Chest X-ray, AP view. Patient: 41 years old, sex M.
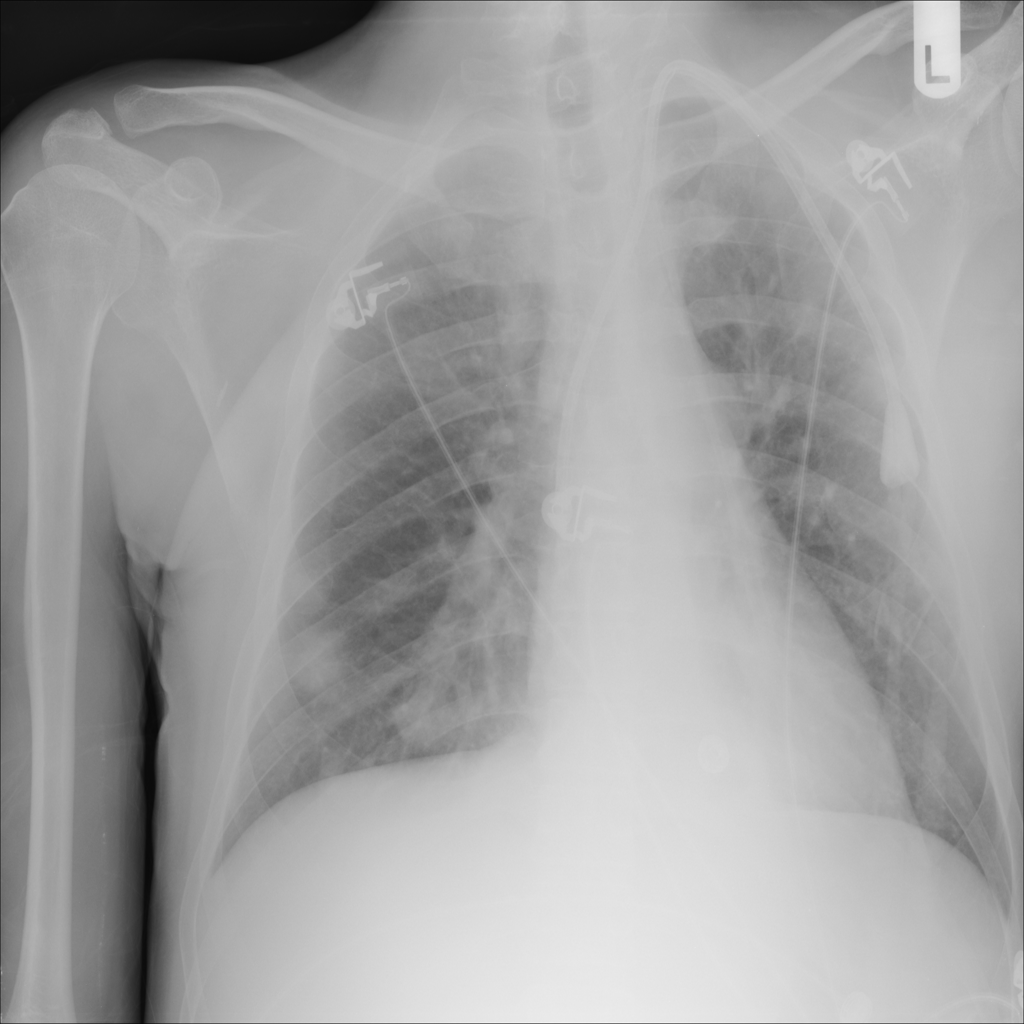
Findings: Nodule